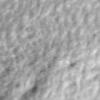
Label: no_change